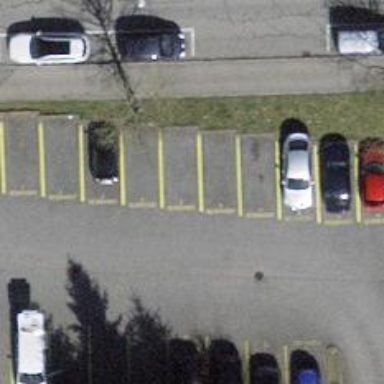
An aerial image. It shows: Parking area with surface.